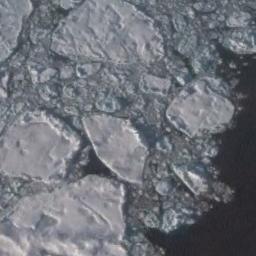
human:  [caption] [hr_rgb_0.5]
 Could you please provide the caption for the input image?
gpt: Countless ice cubes of various sizes are tightly connected into a large piece floating on the deep blue sea and covering the sea .

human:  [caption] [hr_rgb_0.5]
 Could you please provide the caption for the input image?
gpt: There are many ice on the black sea .

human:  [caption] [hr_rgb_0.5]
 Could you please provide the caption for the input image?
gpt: Several large pieces of sea ice and a lot of small pieces of sea ice gather together .

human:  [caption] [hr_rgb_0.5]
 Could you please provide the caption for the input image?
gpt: There are different shapes of sea ice .

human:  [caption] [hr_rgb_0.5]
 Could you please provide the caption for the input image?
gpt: There are sea ice linked into sheets .